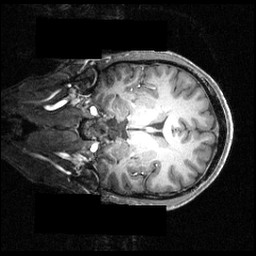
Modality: T1w
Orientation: coronal
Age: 22
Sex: male
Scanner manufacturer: siemens
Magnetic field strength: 3.951 T
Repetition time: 1.5 s
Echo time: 0.00335 s